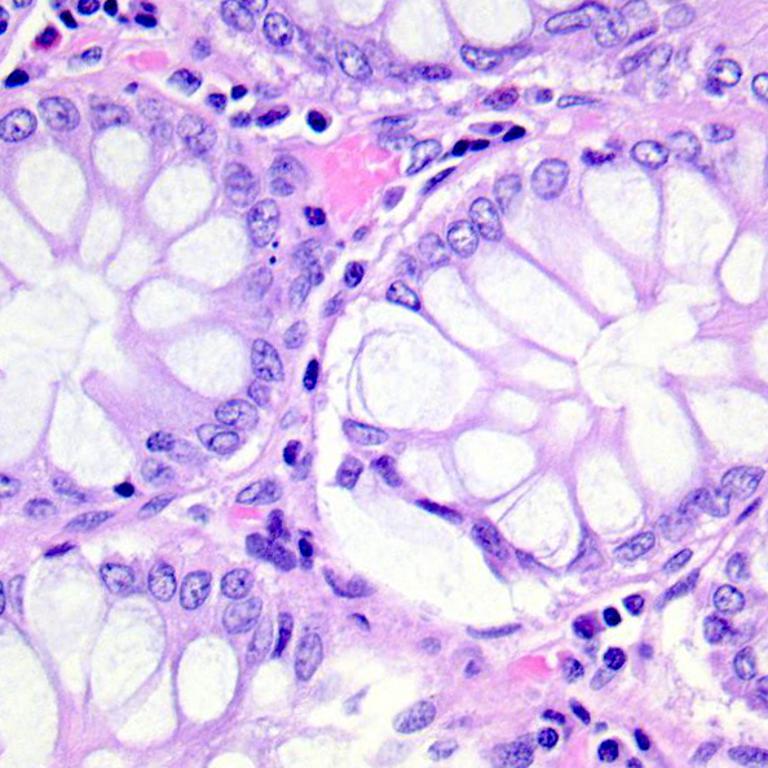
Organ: colon
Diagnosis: benign